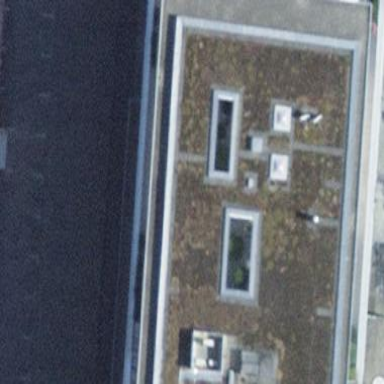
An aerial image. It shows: Hotel building.